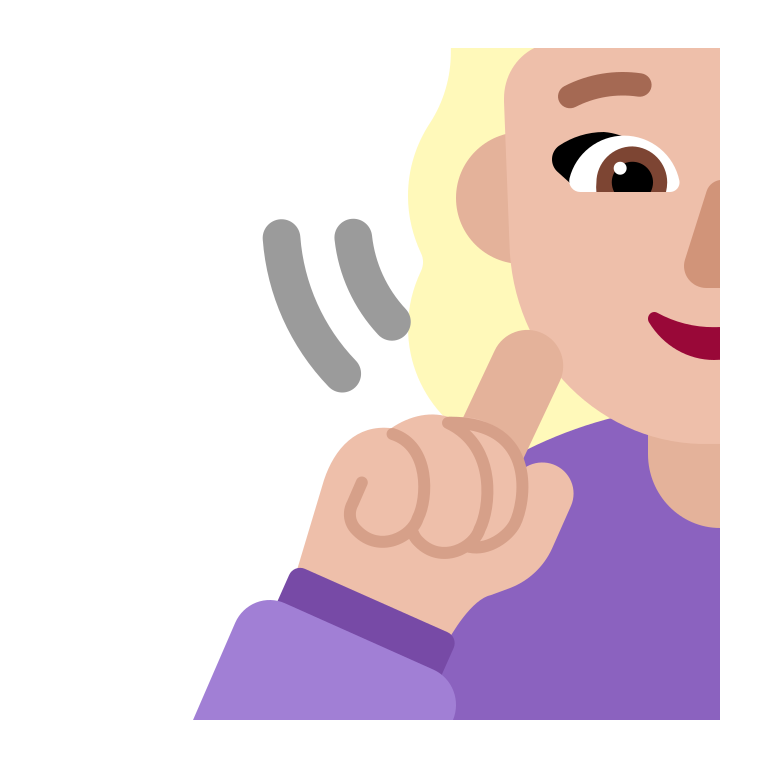
man deaf flat  light